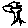
Label: tree